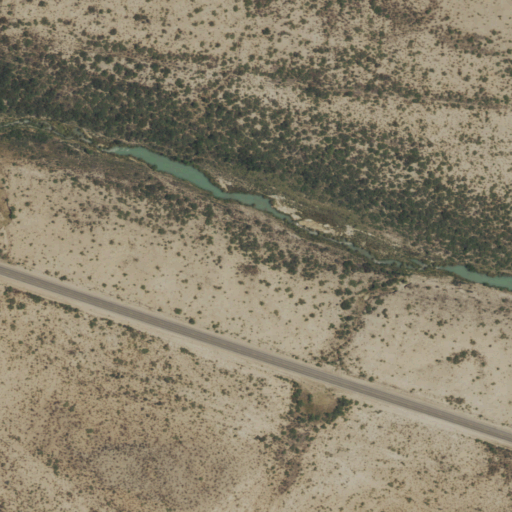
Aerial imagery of valley in New Mexico named Bond Draw containing shrub, grassland, open development, and low intensity development